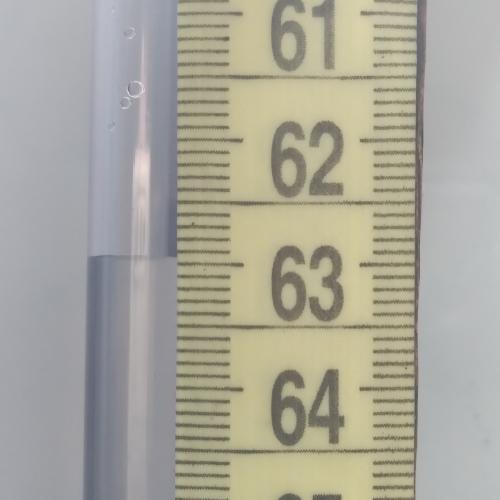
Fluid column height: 63.0 cm